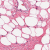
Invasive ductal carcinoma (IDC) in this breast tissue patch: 0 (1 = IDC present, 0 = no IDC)